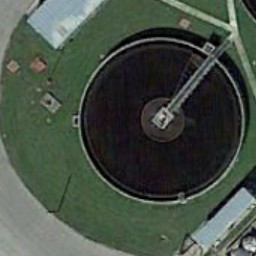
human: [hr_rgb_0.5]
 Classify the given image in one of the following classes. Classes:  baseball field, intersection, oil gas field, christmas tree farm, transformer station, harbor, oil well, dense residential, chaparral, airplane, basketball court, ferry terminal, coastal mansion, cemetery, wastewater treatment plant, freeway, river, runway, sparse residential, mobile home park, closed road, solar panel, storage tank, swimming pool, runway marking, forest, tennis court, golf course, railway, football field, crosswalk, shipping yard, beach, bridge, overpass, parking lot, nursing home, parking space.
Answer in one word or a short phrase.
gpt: wastewater treatment plant